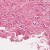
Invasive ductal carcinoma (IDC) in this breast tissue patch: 0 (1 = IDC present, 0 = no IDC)